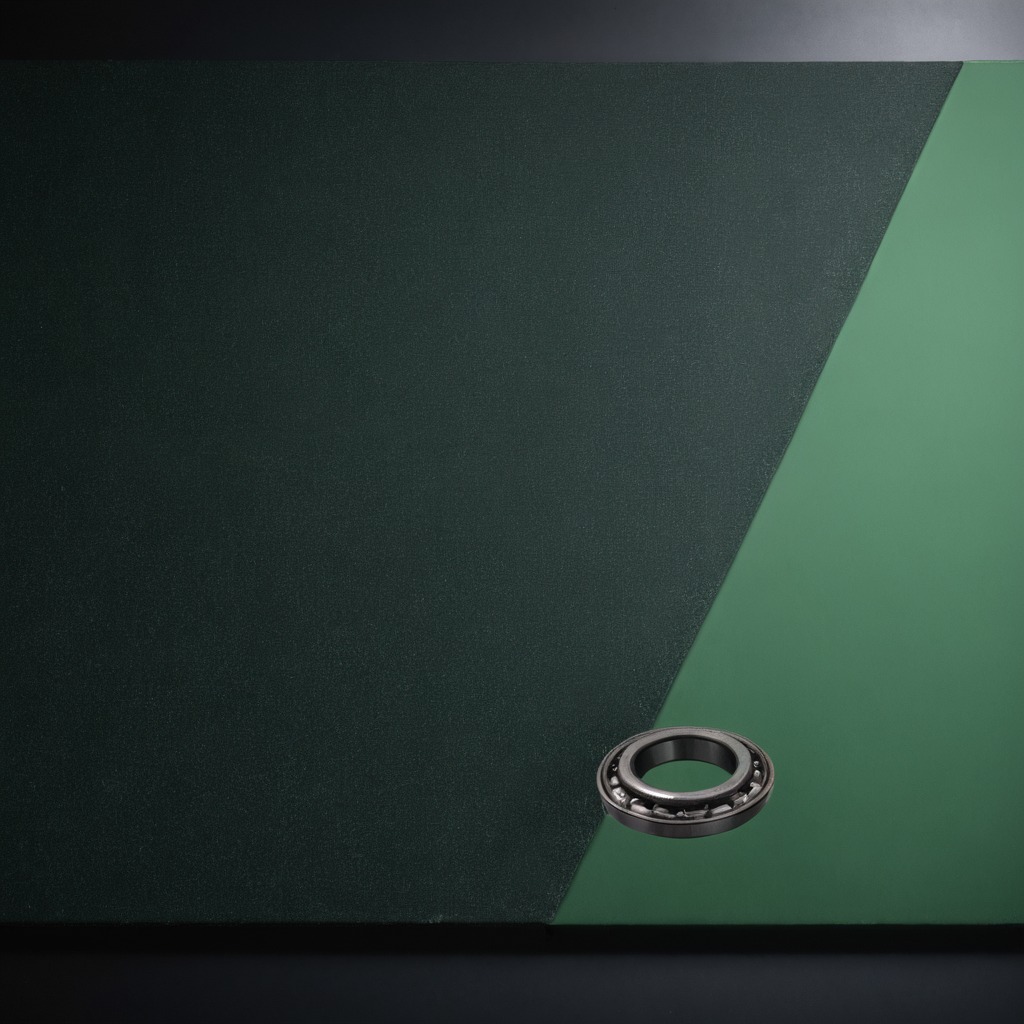
A metal ball bearing is lying on a green rubber mat.